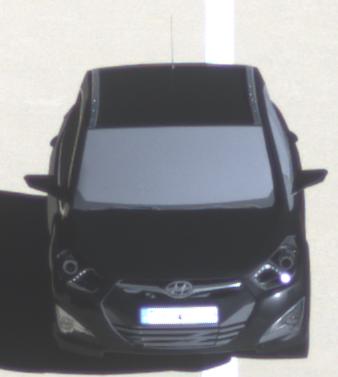
Make: Hyundai
Model: i40 Kombi 1.6 GDI
Detailed model: i40 (VF) Kombi
Model produced from: 2012/08
Model produced until: 2013/09
Doors: 5
Color: black
Road condition: dry road
Daytime: morning or afternoon
Contrast: high contrast